三年级 · 算术
看图列式计算。（共 3 分）

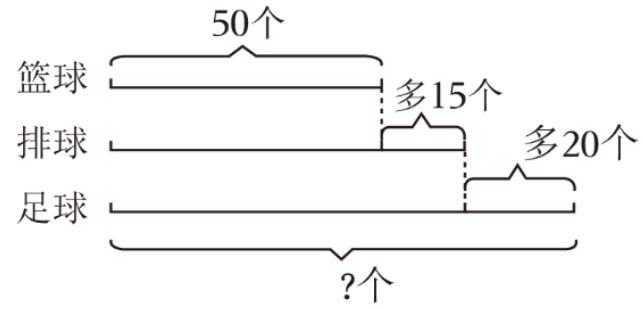
答案: 85 个

【分析】根据题意可知, 篮球的个数 +15 个 $=$ 排球的个数, 排球的个数 +20 个 $=$ 足球的个数, 则篮球的个数 +15 个 +20 个 $=$ 足球的个数, 依此列式并计算即可。

【详解】 $50+15+20$

$=65+20$

$=85$ (个)